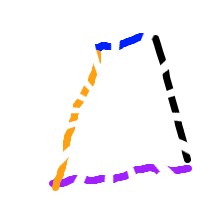
Shape: trapezoid